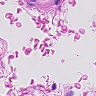
Metastatic tissue present: no